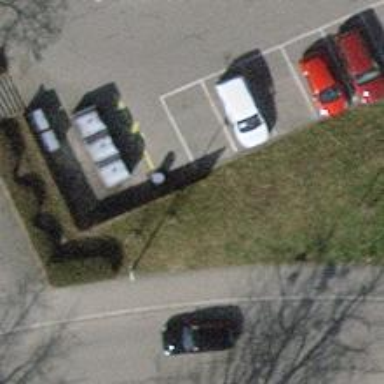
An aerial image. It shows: Recycling container for recycling.